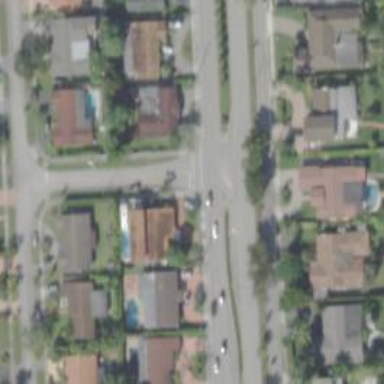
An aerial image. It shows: Asphalt footway with uncontrolled crossing. The crossing has lines markings.